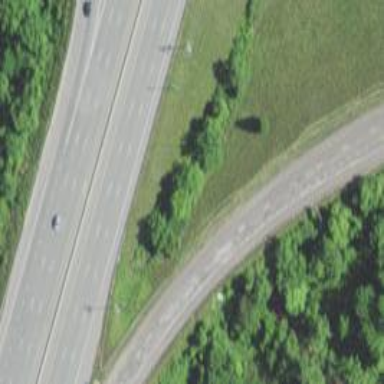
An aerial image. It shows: Motorway link with embankment beside it.